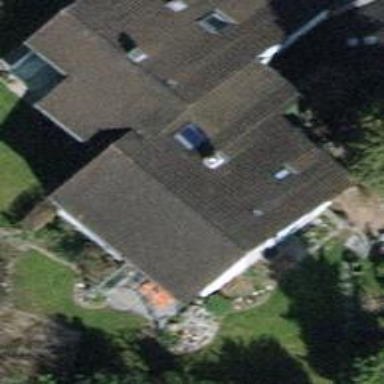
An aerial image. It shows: Building with tiled roof.